Field crop: maize
Growth stage: 1
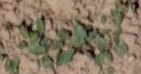
Species: convolvulus